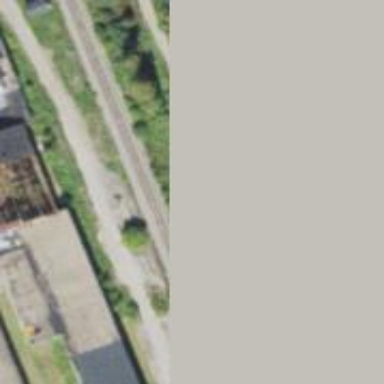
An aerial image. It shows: Abandoned railway track.